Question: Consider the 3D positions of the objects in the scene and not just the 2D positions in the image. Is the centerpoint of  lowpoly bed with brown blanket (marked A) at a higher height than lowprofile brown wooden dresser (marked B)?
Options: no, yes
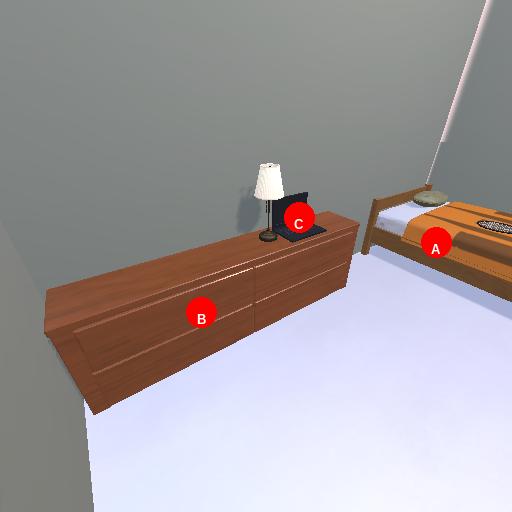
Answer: no